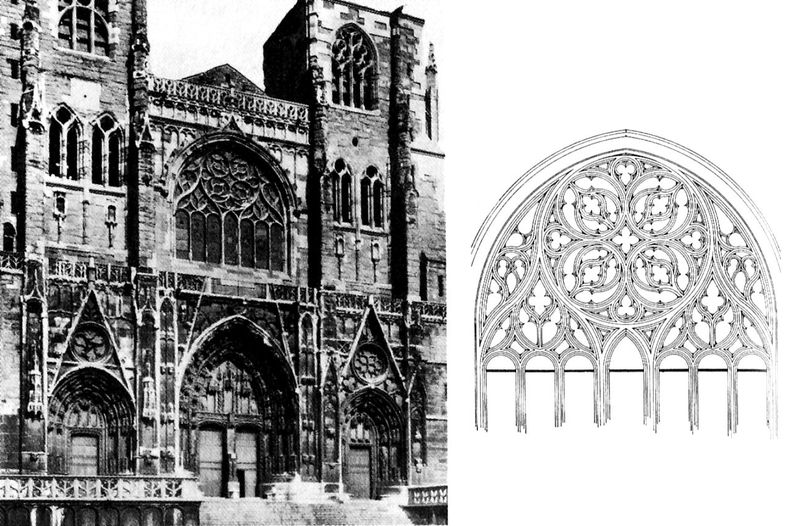
Titel: Kathedrale Saint-Maurice, Vienne-sur-le-Rohne/Isière
Standort: Isière (EU - F)
Schlagwörter: ausschnitt, fenster, frankreich, licht, schwarz, skizze, tür, weiss, zeichnung, gebäude, ornament, architektur, stein, kirche, gotik, turm, modell, bogen, fassade, türen, giebel, mauer, pilaster, treppe, spitz, detail, ornamente, stuck, geländer, stufen, foto, fotografie, photographie, bögen, außen, ruine, türme, dom, druck, schwarzweiss, gross, entwurf, kathedrale, aussenansicht, portal, gotisch, rosette, spitzbogen, mauern, rundbögen, romanik, plan, abtei, bahnen, rosetten, aufriss, notre dame, romanisch, bogenfenster, fensterrose, kirchenfenster, sotzbogen